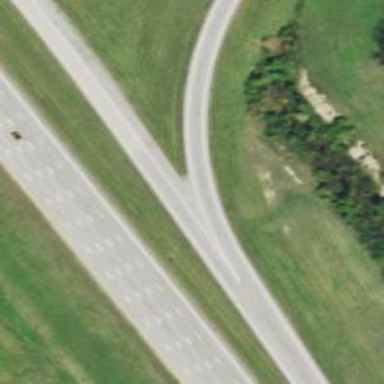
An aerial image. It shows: Raceway road.